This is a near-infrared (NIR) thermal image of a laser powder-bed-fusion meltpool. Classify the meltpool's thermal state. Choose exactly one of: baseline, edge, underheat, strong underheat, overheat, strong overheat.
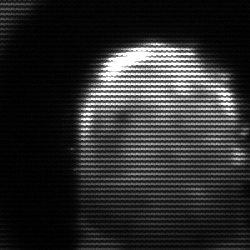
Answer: baseline